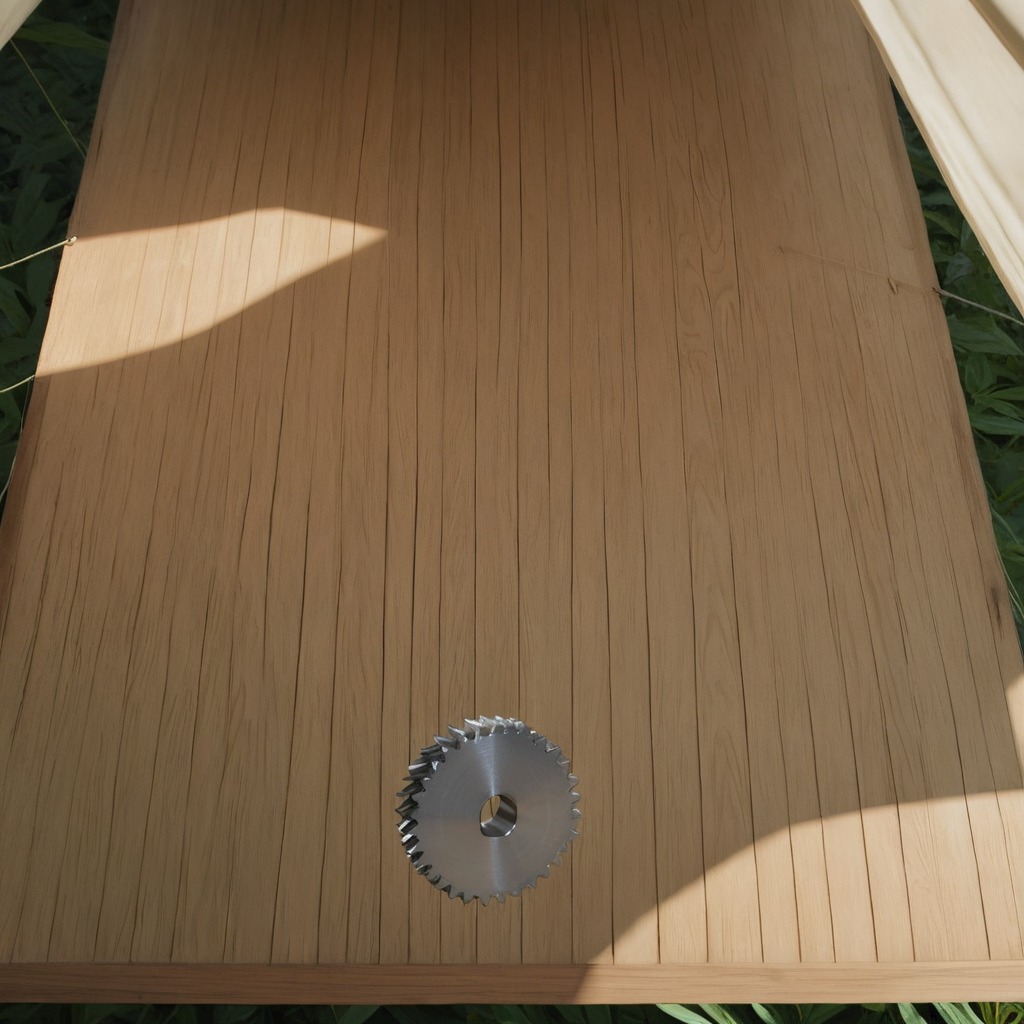
A steel gear with teeth is lying on the wooden table.